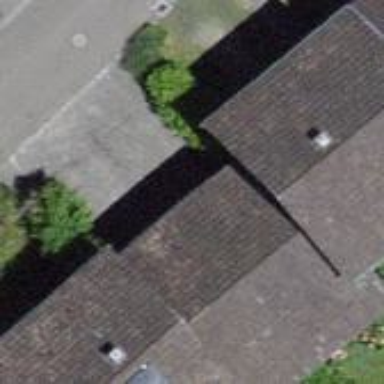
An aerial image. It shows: Building with gabled roof made of roof tiles.